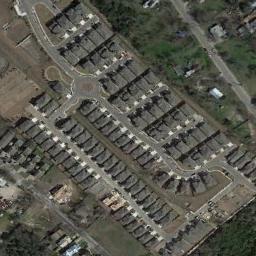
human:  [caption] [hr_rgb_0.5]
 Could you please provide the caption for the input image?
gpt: Many buildings are in the mobile home park .

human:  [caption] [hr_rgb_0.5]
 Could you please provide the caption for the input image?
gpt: The roof of most mobile homes is white .

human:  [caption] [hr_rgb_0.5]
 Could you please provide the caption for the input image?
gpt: The mobile home park is on the bare land next to some trees .

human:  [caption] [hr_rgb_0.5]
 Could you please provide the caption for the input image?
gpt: The mobile home park has lots of neatly arranged mobile homes and a green area is next to the mobile home park .

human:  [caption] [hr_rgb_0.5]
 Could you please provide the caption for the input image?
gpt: There are many black buildings arranged neatly in the mobile home park .